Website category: phone
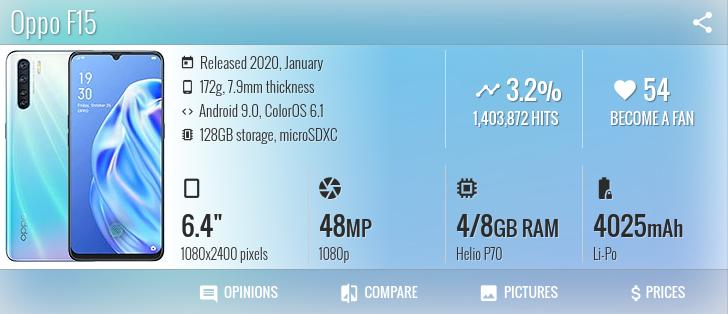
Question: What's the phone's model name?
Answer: Oppo F15

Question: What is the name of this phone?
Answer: Oppo F15

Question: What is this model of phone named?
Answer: Oppo F15

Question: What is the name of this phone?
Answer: Oppo F15

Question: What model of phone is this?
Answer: Oppo F15

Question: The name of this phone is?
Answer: Oppo F15

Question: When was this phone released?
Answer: Released 2020, January

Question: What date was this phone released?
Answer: Released 2020, January

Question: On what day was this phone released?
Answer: Released 2020, January

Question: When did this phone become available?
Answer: Released 2020, January

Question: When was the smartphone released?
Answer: Released 2020, January

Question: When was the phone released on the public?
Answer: Released 2020, January

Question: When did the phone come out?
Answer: Released 2020, January

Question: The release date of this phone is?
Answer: Released 2020, January

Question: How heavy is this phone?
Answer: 172g

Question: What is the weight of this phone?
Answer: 172g

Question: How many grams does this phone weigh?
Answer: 172g

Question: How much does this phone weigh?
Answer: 172g

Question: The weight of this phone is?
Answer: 172g

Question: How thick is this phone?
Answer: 7.9mm thickness

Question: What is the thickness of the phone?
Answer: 7.9mm thickness

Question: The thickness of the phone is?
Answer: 7.9mm thickness

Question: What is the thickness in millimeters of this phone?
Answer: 7.9mm thickness

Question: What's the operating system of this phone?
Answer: Android 9.0, ColorOS 6.1

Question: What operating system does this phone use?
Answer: Android 9.0, ColorOS 6.1

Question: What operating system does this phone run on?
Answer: Android 9.0, ColorOS 6.1

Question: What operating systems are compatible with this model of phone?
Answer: Android 9.0, ColorOS 6.1

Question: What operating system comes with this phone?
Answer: Android 9.0, ColorOS 6.1

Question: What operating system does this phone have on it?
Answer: Android 9.0, ColorOS 6.1

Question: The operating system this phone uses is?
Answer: Android 9.0, ColorOS 6.1

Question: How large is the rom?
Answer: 128GB storage

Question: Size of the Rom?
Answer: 128GB storage

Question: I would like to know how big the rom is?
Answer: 128GB storage

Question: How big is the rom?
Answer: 128GB storage

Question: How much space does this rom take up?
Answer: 128GB storage

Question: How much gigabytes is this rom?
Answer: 128GB storage

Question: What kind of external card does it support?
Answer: microSDXC

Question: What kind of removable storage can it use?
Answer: microSDXC

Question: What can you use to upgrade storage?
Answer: microSDXC

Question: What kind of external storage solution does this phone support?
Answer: microSDXC

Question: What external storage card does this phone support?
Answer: microSDXC

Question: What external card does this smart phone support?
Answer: microSDXC

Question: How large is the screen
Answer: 6.4"

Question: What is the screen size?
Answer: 6.4"

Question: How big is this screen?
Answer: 6.4"

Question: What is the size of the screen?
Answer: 6.4"

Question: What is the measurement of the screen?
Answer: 6.4"

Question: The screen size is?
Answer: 6.4"

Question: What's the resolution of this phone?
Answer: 1080x2400 pixels

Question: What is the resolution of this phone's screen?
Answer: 1080x2400 pixels

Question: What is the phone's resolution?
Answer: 1080x2400 pixels

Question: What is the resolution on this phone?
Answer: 1080x2400 pixels

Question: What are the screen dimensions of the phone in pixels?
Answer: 1080x2400 pixels

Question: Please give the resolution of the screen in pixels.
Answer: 1080x2400 pixels

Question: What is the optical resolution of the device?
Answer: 1080x2400 pixels

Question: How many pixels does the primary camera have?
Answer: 48 MP

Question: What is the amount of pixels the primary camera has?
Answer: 48 MP

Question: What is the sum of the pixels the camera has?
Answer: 48 MP

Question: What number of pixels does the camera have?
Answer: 48 MP

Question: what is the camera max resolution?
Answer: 48 MP

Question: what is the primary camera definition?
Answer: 48 MP

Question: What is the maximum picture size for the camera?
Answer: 48 MP

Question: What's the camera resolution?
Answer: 1080p

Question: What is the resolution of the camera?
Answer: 1080p